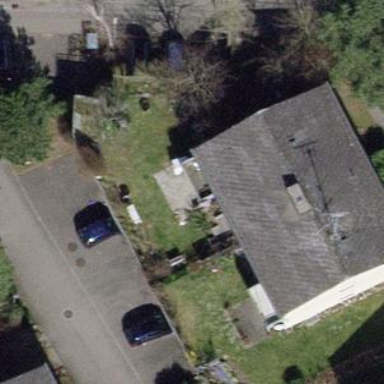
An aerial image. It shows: Building with tiled roof.